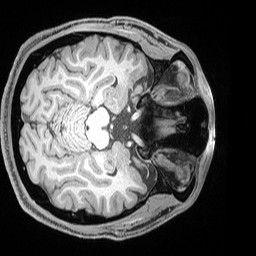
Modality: T1w
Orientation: axial
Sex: male
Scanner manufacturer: siemens
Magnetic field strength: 3 T
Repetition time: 2.53 s
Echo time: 0.00169 s